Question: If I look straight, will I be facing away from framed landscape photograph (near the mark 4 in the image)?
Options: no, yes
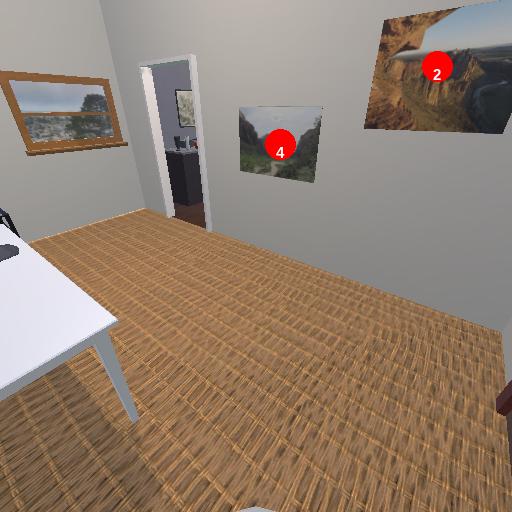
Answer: no